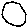
Label: circle